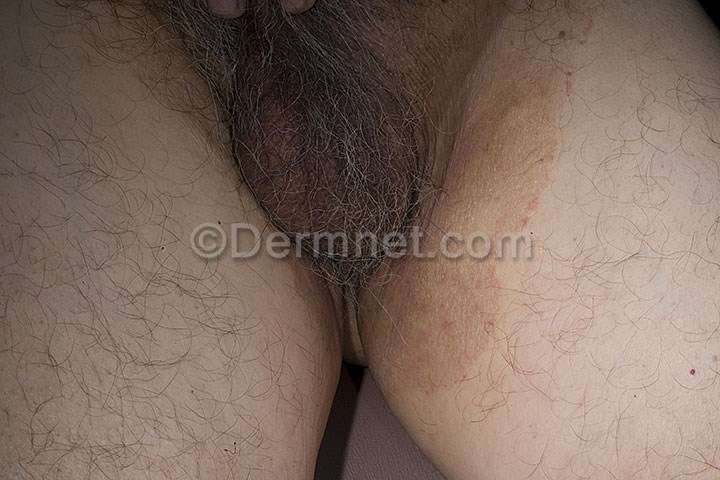
Disease: Tinea Ringworm Candidiasis and other Fungal Infections